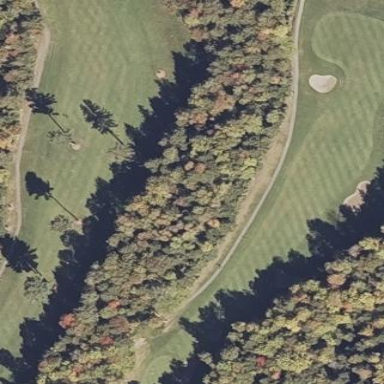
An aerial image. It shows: Golf fairway surrounded by grass.